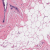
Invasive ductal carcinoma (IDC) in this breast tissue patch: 0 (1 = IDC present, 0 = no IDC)